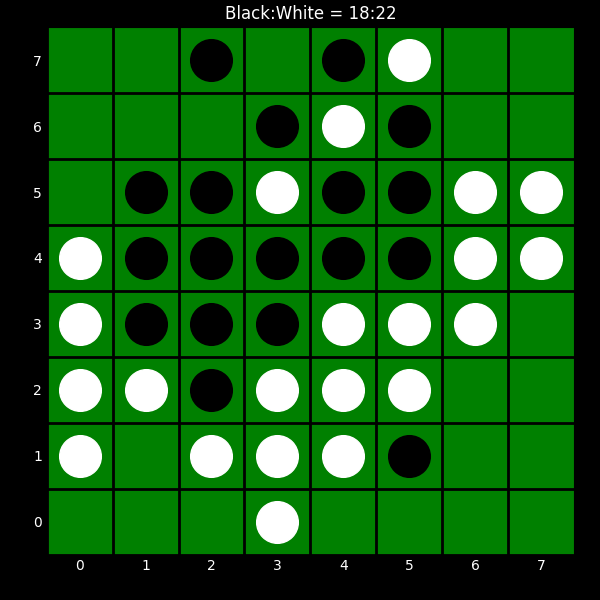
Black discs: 18
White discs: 22